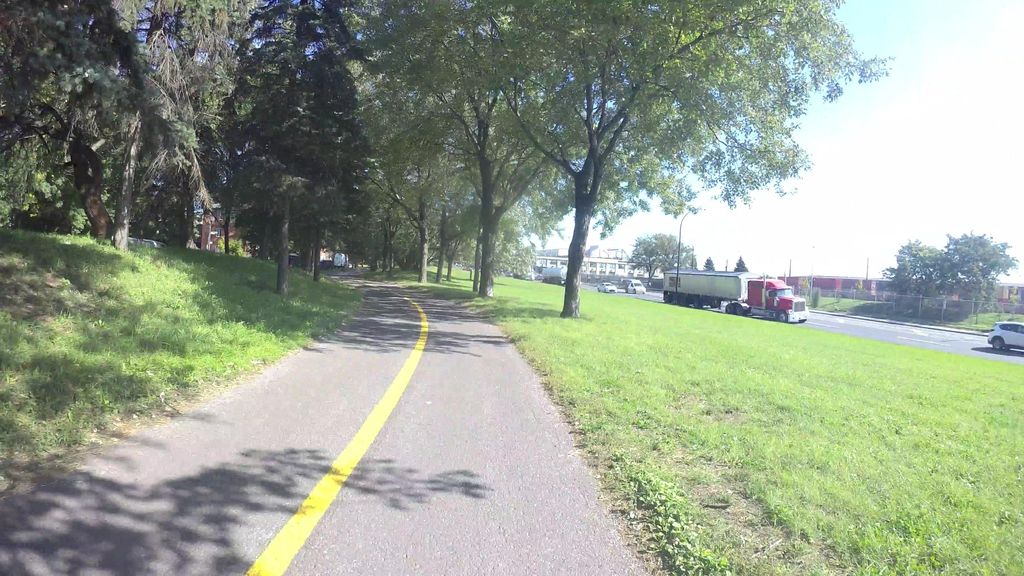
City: montreal